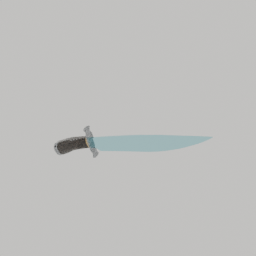
Label: tools